Question: I'm plotting some 2D data as shown. The axes aspect should be equal and the axes range should differ.
'''
import numpy
import matplotlib.pyplot as plt
import matplotlib.mlab as mlab
#Generate data
delta = 0.025
x = numpy.arange(-5.0, 5.0, delta)
y = numpy.arange(-5.0, 5.0, delta)
X, Y = numpy.meshgrid(x, y)
Z1 = mlab.bivariate_normal(X, Y, 1.0, 1.0, 0.0, 0.0)
Z2 = mlab.bivariate_normal(X, Y, 1.5, 0.5, 1, 1)
# difference of Gaussians
Z = 10.0 * (Z2 - Z1)
#Plot
fig = plt.figure()
ax1 = fig.add_subplot(1, 1, 1, aspect='equal')
PC = ax1.pcolor(X, Y, Z)
CF = ax1.contour(X, Y, Z, 50, colors = "black")
plt.xlim(-4.0, 4.0)
plt.ylim(-2.0, 2.0)
cbar = plt.colorbar(PC)
cbar.add_lines(CF)
plt.show()
'''

How can I make the colobar has the same height as the plotted data?
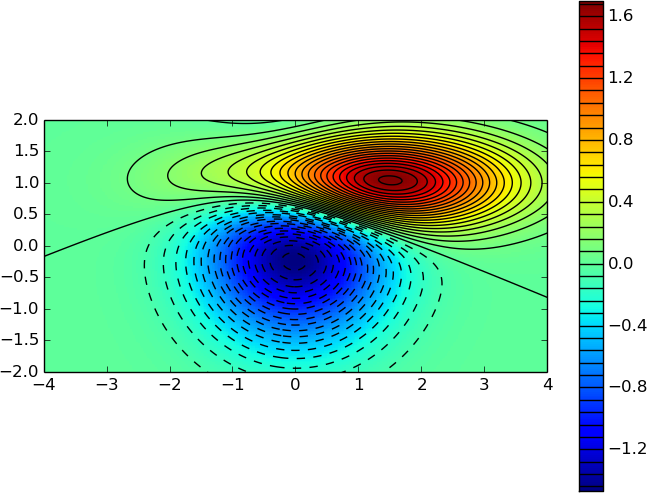
Answer: You can do this using 'make_axes_locatable':
'''
import numpy
import matplotlib.pyplot as plt
import matplotlib.mlab as mlab
from mpl_toolkits.axes_grid1 import make_axes_locatable
#Generate data
delta = 0.025
x = numpy.arange(-5.0, 5.0, delta)
y = numpy.arange(-5.0, 5.0, delta)
X, Y = numpy.meshgrid(x, y)
Z1 = mlab.bivariate_normal(X, Y, 1.0, 1.0, 0.0, 0.0)
Z2 = mlab.bivariate_normal(X, Y, 1.5, 0.5, 1, 1)
# difference of Gaussians
Z = 10.0 * (Z2 - Z1)
#Plot
fig = plt.figure()
ax1 = fig.add_subplot(1, 1, 1, aspect='equal')
PC = ax1.pcolor(X, Y, Z)
CF = ax1.contour(X, Y, Z, 50, colors = "black")
plt.xlim(-4.0, 4.0)
plt.ylim(-2.0, 2.0)
divider = make_axes_locatable(ax1)
cax1 = divider.append_axes("right", size="5%", pad=0.05)
cbar = plt.colorbar(PC, cax = cax1)
cbar.add_lines(CF)
plt.show()
'''